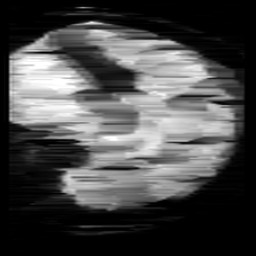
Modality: minIP
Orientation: sagittal
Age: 10
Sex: male
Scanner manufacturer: siemens
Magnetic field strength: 3 T
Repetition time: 0.027 s
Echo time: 0.02 s